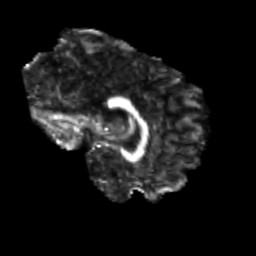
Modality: FA
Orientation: sagittal
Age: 25
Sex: female
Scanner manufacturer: siemens
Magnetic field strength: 3 T
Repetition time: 3.5 s
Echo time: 0.104 s